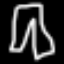
Label: pants